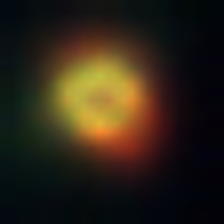
Taxon: NanoPlankton
Group: Other